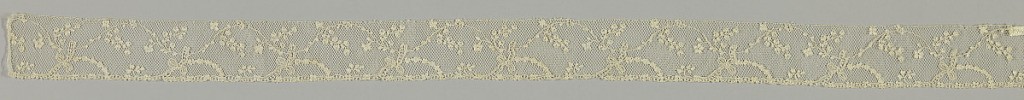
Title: Band
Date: mid-18th century
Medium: linen Technique: needle lace
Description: Band in an open design of floral sprays.